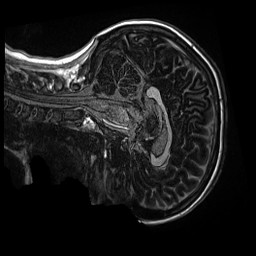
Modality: MP2RAGE
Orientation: sagittal
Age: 13
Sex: female
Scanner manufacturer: siemens
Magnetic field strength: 3 T
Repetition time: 4 s
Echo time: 0.00303 s